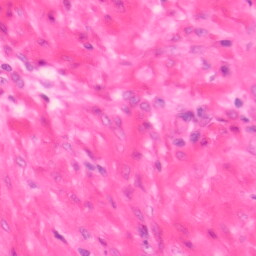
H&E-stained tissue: Colon